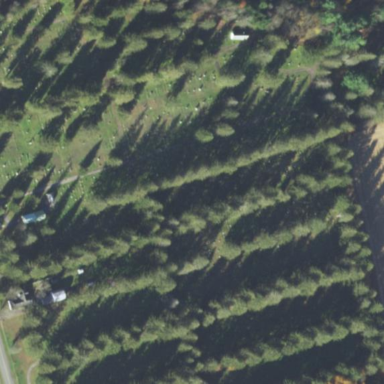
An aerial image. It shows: Cemetery.